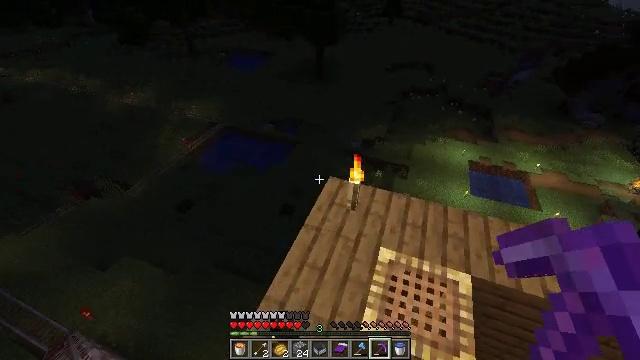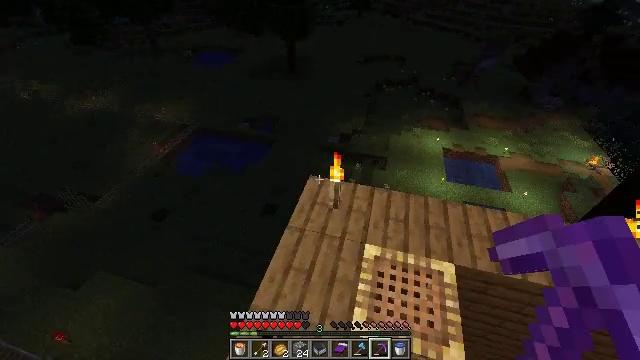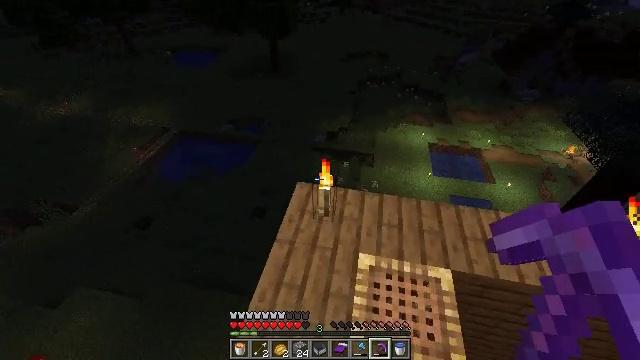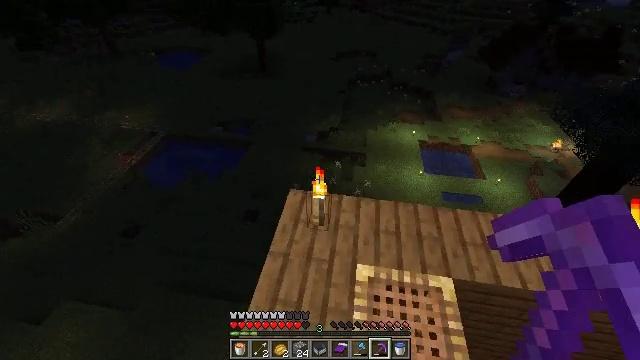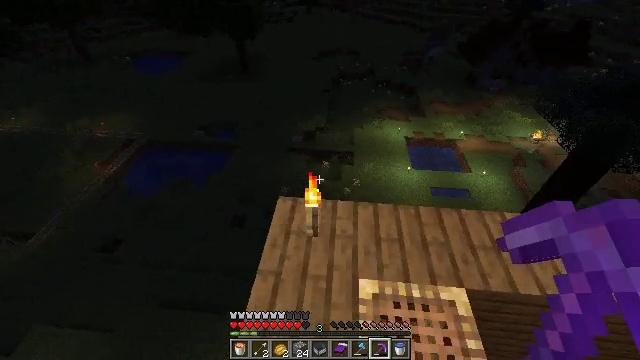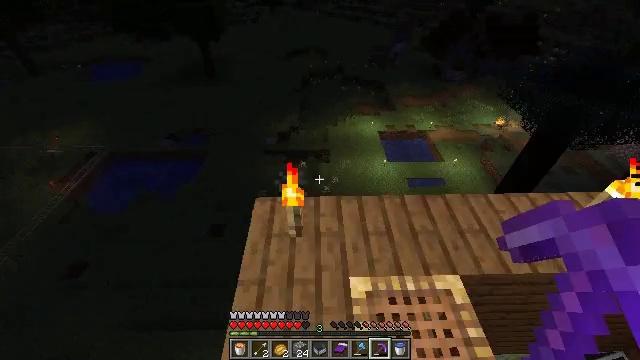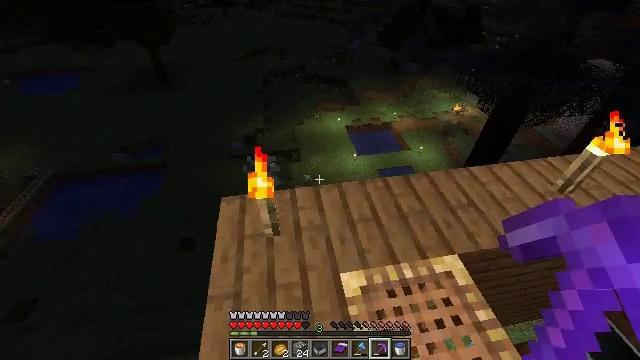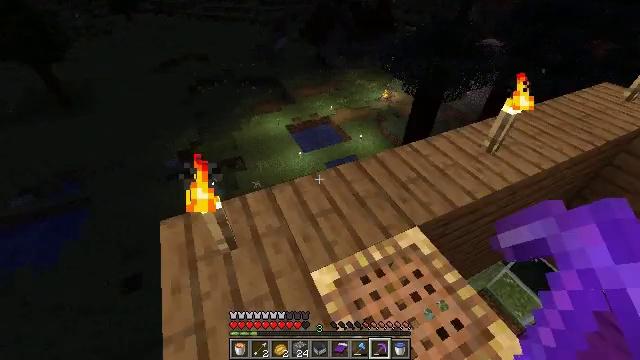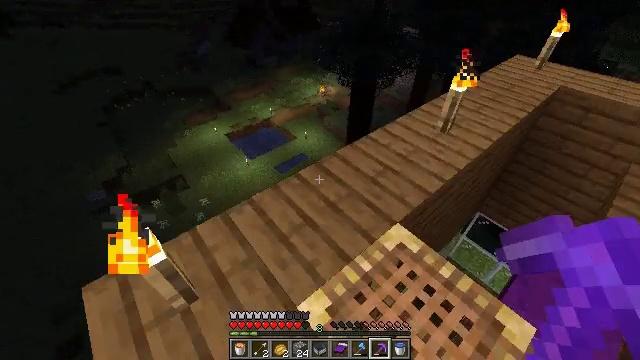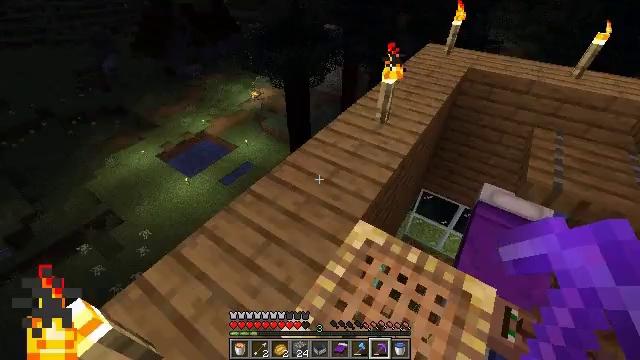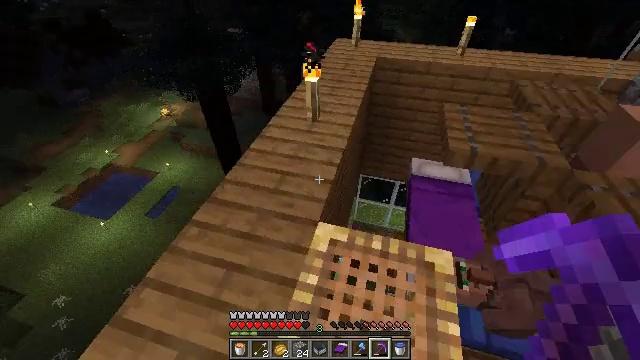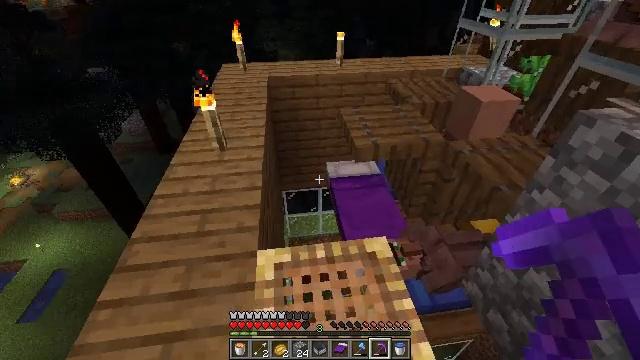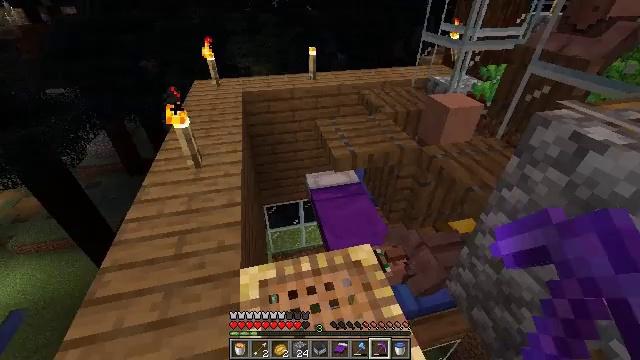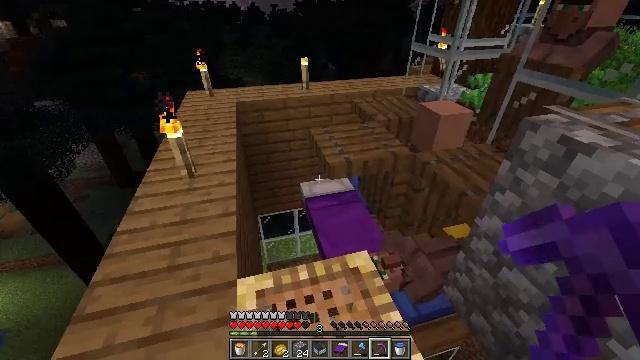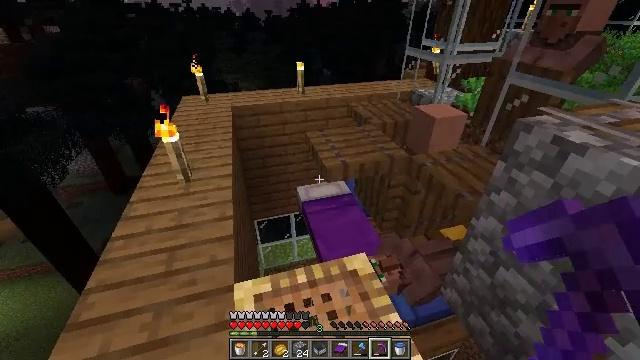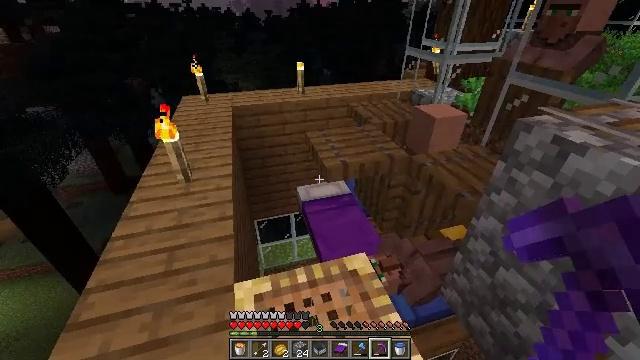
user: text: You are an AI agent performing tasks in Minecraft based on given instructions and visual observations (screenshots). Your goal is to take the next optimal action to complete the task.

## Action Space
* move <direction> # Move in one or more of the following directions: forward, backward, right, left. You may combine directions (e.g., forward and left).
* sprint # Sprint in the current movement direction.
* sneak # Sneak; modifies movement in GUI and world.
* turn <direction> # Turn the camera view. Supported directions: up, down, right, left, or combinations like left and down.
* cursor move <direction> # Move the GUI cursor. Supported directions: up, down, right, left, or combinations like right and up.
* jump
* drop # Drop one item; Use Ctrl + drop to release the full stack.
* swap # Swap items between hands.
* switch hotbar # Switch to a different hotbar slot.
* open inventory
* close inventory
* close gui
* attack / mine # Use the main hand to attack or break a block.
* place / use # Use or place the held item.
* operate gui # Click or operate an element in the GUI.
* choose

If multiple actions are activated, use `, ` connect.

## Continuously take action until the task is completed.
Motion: motion action
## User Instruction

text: Mine cobblestone to craft tools and furnaces.
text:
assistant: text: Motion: move forward, turn right and down
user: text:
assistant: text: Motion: move forward, turn right
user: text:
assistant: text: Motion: move forward, turn right
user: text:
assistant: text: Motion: move forward, turn right
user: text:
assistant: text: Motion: move forward, turn right
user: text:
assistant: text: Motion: move forward, turn right
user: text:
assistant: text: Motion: move forward, turn right
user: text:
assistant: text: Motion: move forward, turn right
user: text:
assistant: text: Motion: turn right
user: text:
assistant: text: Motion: turn right
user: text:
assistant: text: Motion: turn right and up
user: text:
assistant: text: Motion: turn right and up
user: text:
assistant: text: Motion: turn right and up
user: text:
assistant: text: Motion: turn right
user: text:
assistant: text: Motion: no_op
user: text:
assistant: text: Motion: no_op
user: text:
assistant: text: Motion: no_op
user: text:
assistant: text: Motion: no_op
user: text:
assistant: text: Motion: no_op
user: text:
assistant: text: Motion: no_op
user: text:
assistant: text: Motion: no_op
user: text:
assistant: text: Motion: move left
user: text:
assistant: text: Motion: move left, turn right
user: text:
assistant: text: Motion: no_op
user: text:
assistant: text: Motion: no_op
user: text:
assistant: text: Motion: no_op
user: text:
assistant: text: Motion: no_op
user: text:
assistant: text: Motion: no_op
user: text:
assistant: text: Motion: no_op
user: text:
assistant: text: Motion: no_op